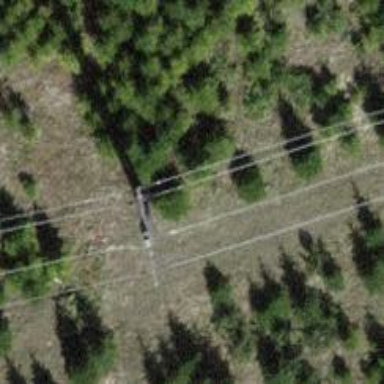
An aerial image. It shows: Power line is depicted.